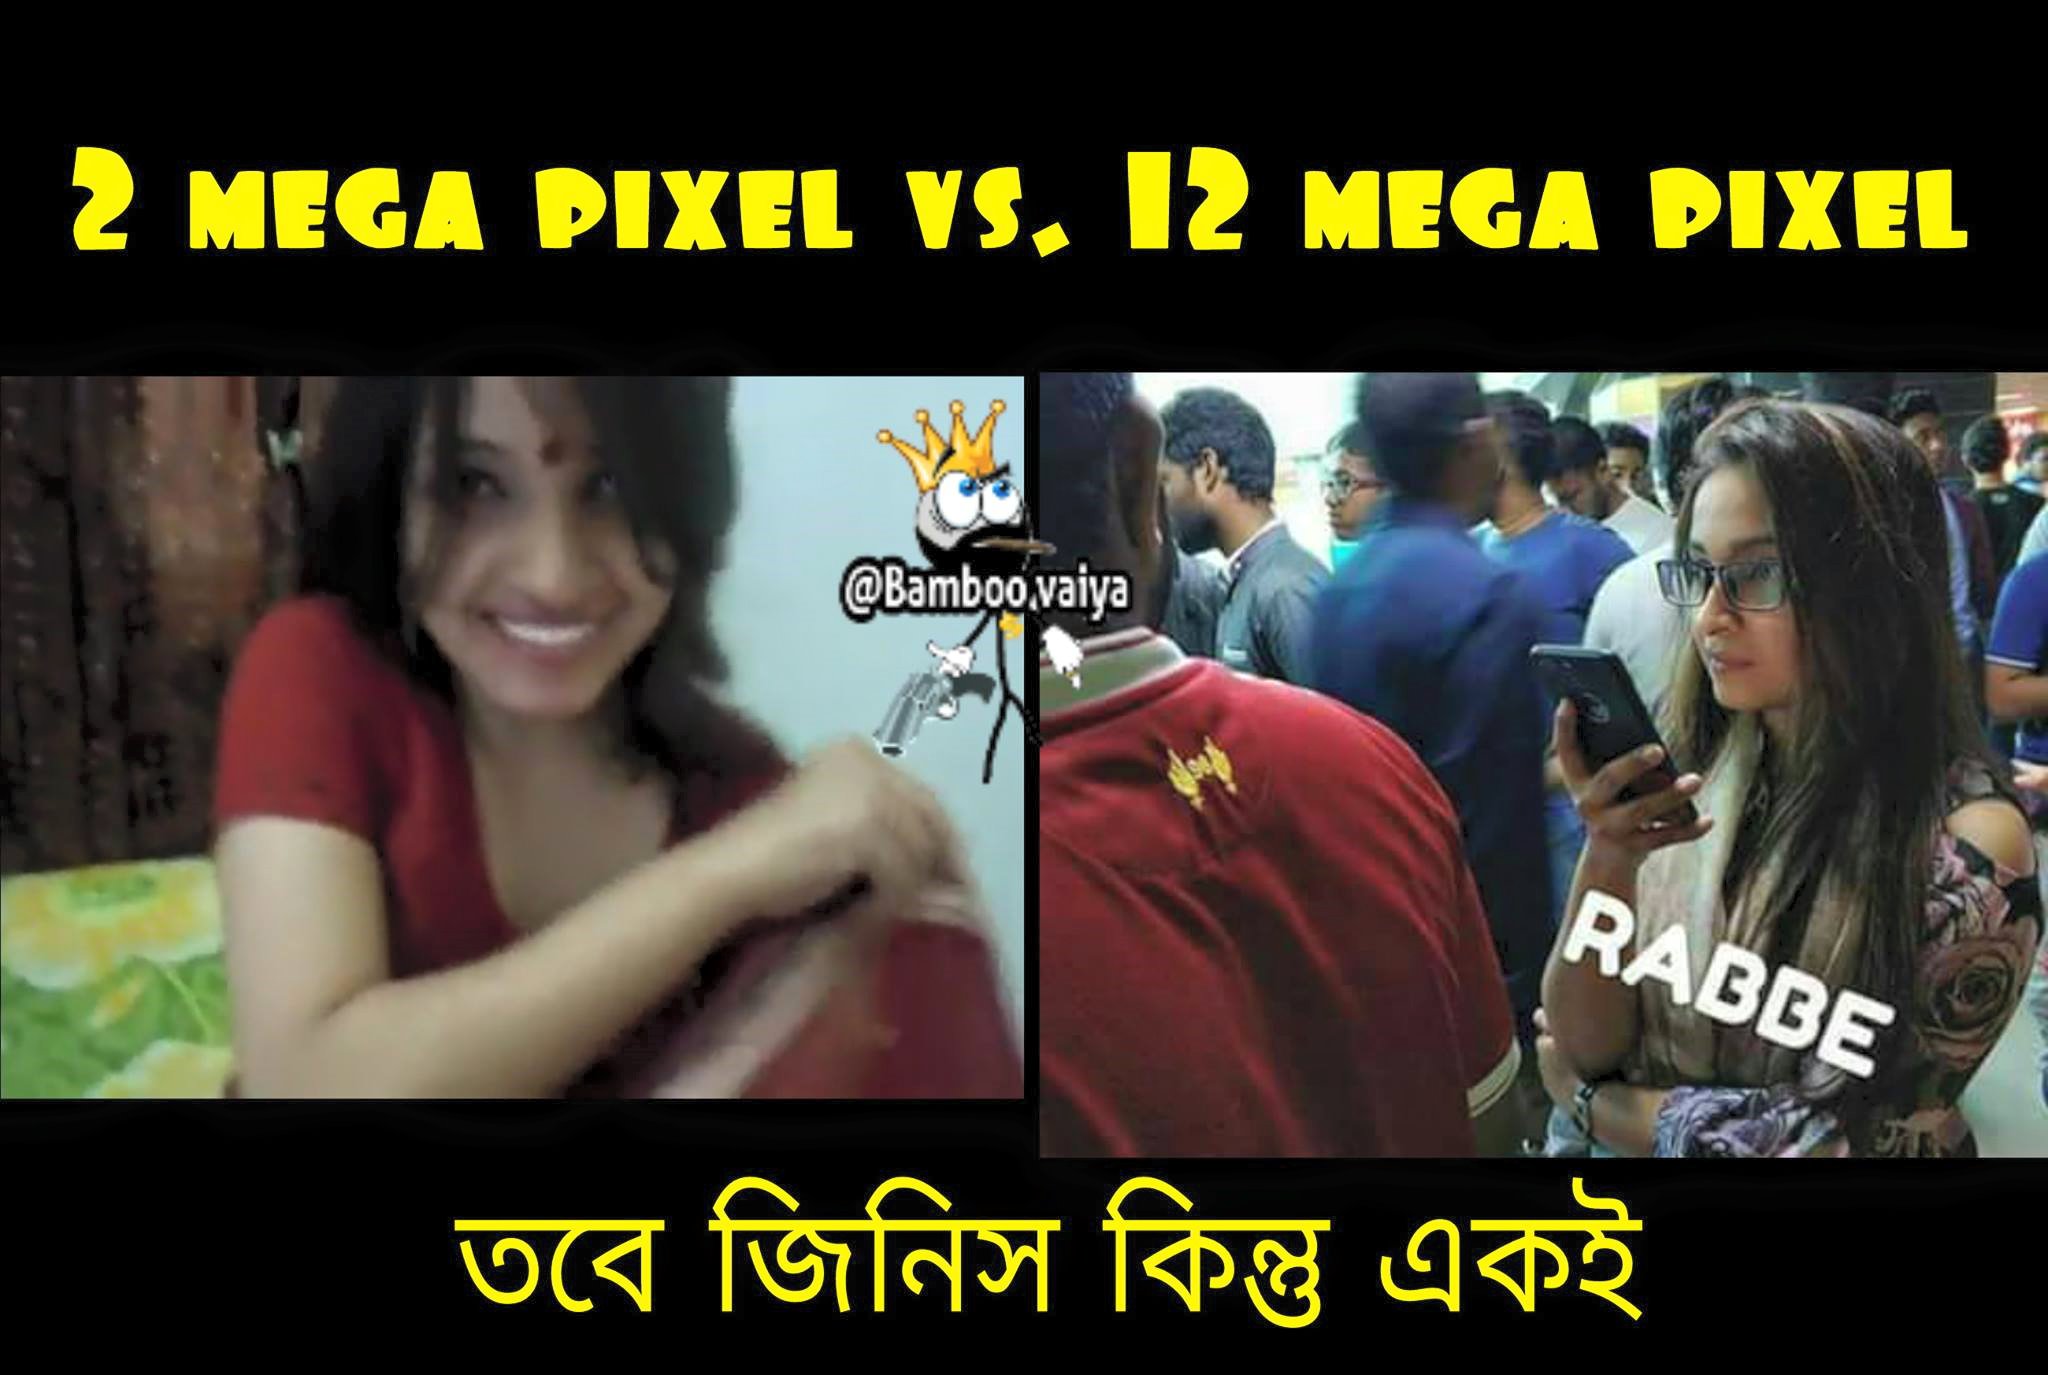
Text: 2 MEGA PIXEL VS   12 MEGA PIXEL  তবে জিনিস কিন্তু একই
Label: Hate
Hate category: Personal Offence
Targeted group: Individual